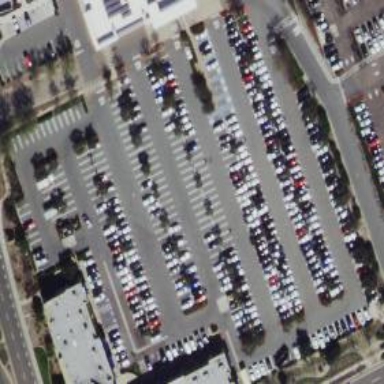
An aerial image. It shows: Parking area with surface.